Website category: phone
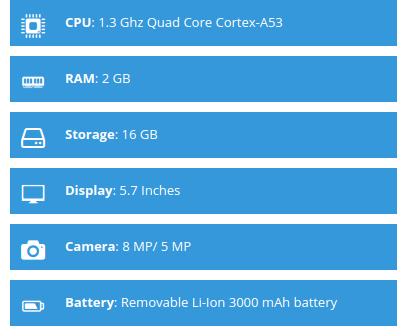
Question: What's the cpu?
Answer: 1.3 Ghz Quad Core Cortex-A53

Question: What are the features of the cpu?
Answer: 1.3 Ghz Quad Core Cortex-A53

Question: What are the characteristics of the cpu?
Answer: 1.3 Ghz Quad Core Cortex-A53

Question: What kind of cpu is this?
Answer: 1.3 Ghz Quad Core Cortex-A53

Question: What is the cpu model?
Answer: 1.3 Ghz Quad Core Cortex-A53

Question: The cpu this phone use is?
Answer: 1.3 Ghz Quad Core Cortex-A53

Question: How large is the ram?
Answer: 2 GB

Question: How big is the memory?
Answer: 2 GB

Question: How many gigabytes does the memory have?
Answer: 2 GB

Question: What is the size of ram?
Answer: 2 GB

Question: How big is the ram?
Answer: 2 GB

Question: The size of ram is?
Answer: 2 GB

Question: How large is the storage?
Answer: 16 GB

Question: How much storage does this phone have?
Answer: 16 GB

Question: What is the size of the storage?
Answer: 16 GB

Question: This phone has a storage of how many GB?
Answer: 16 GB

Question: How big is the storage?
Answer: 16 GB

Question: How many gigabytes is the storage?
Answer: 16 GB

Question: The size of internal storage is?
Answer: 16 GB

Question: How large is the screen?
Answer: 5.7 Inches

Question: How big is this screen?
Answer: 5.7 Inches

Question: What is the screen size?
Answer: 5.7 Inches

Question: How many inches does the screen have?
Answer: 5.7 Inches

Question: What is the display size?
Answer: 5.7 Inches

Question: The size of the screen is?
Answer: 5.7 Inches

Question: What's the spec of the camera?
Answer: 8 MP/ 5 MP

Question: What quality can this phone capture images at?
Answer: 8 MP/ 5 MP

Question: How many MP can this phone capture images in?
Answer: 8 MP/ 5 MP

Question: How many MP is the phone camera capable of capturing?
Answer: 8 MP/ 5 MP

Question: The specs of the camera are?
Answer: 8 MP/ 5 MP

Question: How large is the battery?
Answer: Removable Li-Ion 3000 mAh battery

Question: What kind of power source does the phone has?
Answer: Removable Li-Ion 3000 mAh battery

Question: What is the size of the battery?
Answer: Removable Li-Ion 3000 mAh battery

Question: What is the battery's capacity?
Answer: Removable Li-Ion 3000 mAh battery

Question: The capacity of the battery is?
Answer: Removable Li-Ion 3000 mAh battery